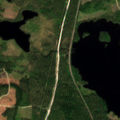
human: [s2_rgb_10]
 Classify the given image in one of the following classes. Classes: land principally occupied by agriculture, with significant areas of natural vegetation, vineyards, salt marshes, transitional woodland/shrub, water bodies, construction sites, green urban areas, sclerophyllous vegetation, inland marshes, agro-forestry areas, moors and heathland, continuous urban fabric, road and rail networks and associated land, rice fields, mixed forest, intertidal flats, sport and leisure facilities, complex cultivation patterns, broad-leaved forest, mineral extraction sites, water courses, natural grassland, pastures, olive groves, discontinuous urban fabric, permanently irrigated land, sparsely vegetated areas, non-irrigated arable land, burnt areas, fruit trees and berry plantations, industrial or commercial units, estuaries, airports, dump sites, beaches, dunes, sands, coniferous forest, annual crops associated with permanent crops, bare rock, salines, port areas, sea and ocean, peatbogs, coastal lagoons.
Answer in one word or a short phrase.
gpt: coniferous forest, water bodies